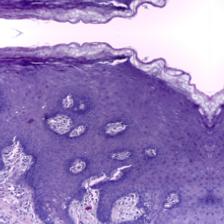
Diagnosis: Normal